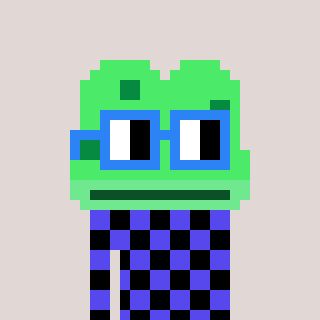
a pixel art character with square blue glasses, a frog-shaped head and a computerblue-colored body on a warm background